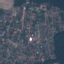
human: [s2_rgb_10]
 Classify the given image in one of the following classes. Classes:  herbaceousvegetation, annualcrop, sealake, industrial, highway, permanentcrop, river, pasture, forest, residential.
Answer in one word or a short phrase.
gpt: Residential